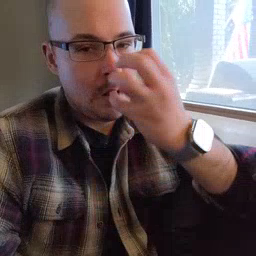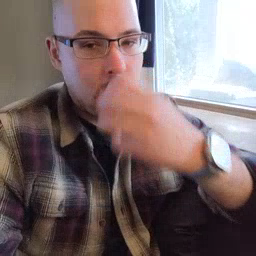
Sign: clown